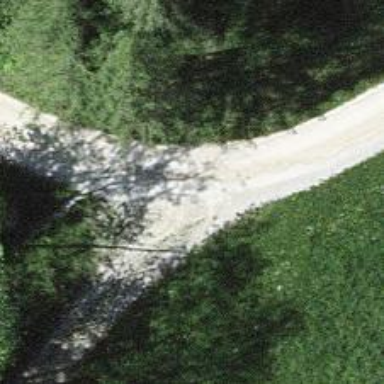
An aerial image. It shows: Unpaved track with grade2 track type.